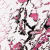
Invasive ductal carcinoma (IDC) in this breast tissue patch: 0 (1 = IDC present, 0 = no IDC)